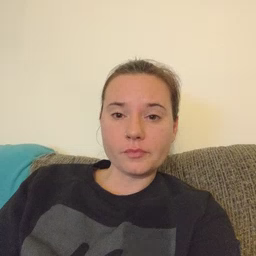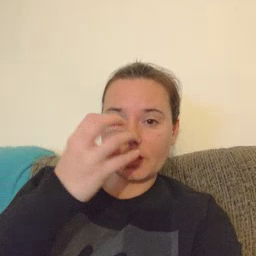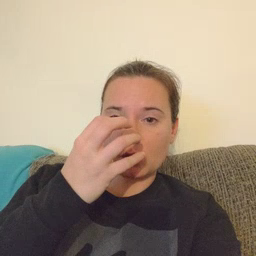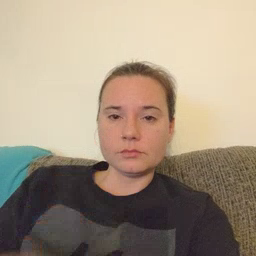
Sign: clown